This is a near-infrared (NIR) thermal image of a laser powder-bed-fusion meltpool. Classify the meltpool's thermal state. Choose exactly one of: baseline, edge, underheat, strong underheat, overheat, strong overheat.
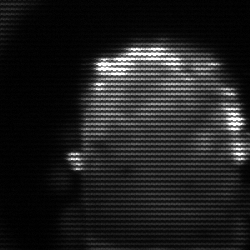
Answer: baseline